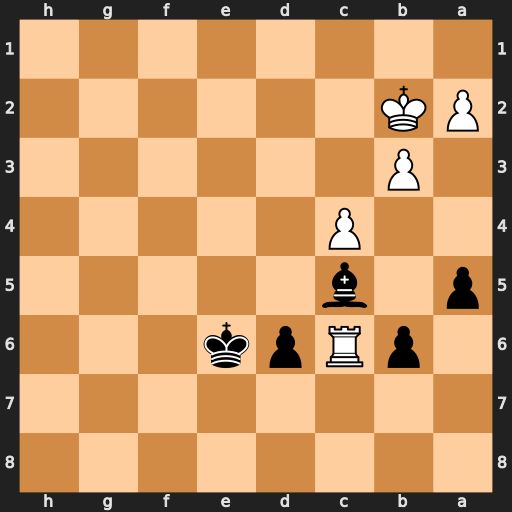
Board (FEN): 8/8/1pRpk3/p1b5/2P5/1P6/PK6/8
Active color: b
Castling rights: -
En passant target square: -
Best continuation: Bd4+ Kb1 Kd7 Rxb6 Bxb6